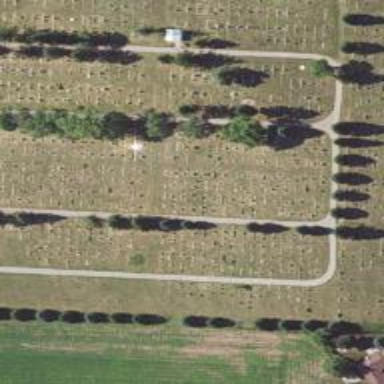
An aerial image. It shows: Cemetery.